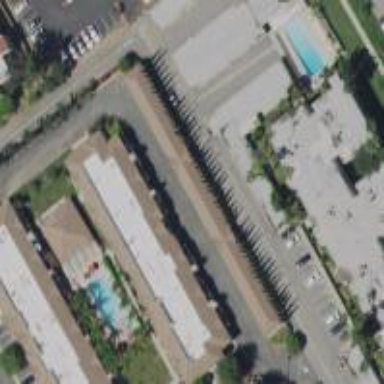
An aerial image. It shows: Carports used as parking spaces.